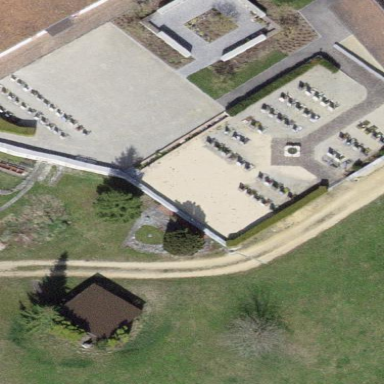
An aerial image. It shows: Cemetery.